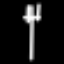
Label: fork